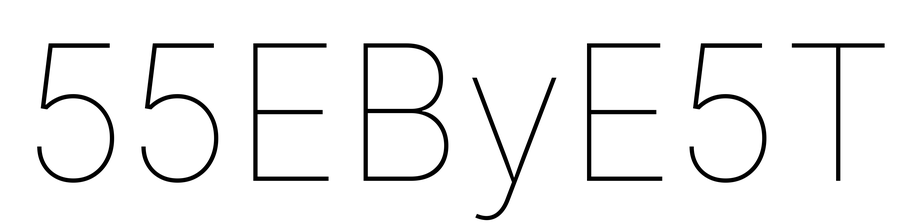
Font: Inter_Thin